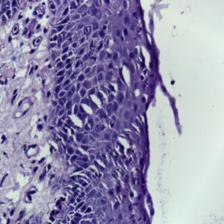
Diagnosis: Normal